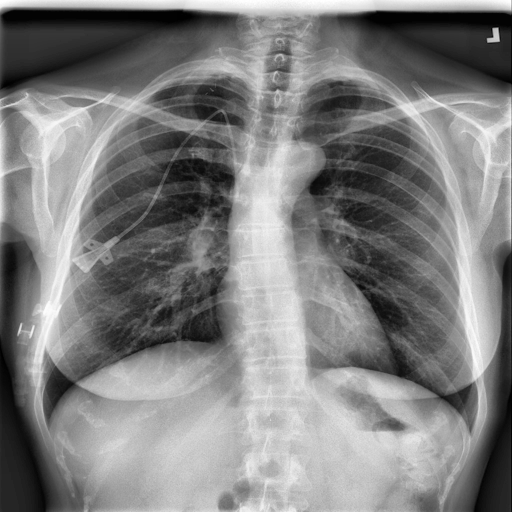
Finding: NORMAL